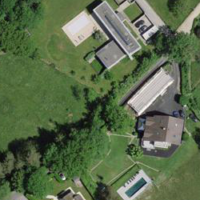
EUNIS habitat code: 54
Species observed at this site:
Prunus spinosa